Field crop: maize
Growth stage: 2
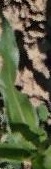
Species: maize